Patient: sex M, age 60
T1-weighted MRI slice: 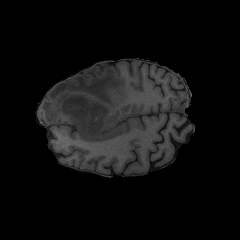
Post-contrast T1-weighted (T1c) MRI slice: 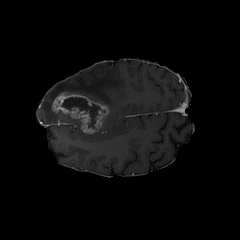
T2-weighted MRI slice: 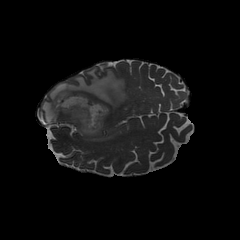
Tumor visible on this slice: yes
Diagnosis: Glioblastoma, IDH-wildtype
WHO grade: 4